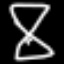
Label: hourglass